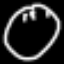
Label: clock